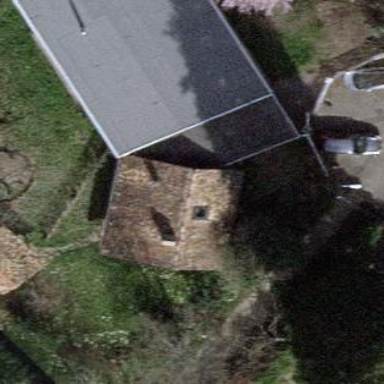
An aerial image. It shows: View of roof of building.